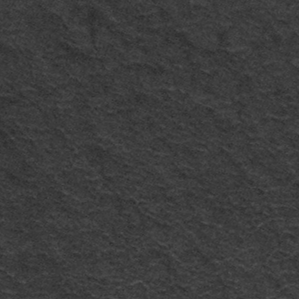
Label: frost